Question: What is the app name?
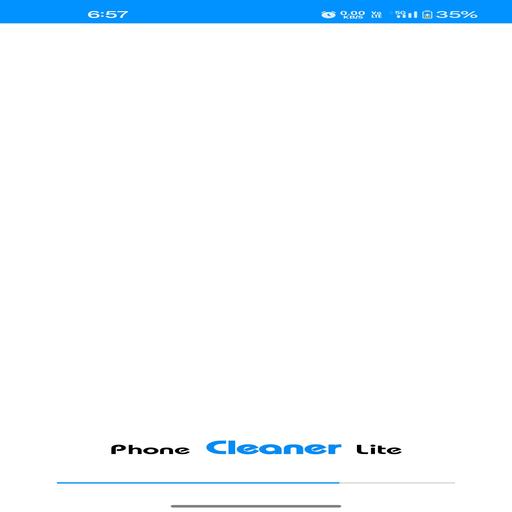
Answer: Phone Cleaner Lite